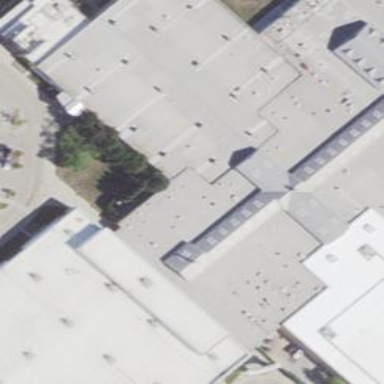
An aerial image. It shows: Retail department store.